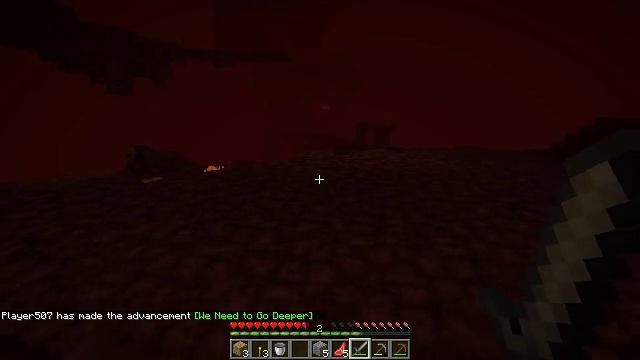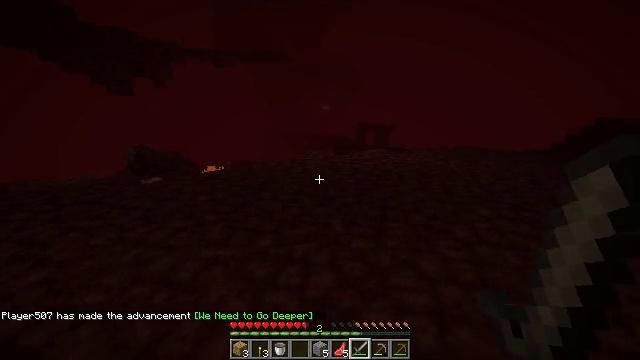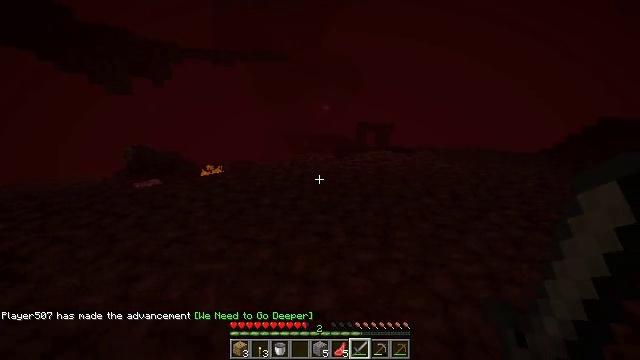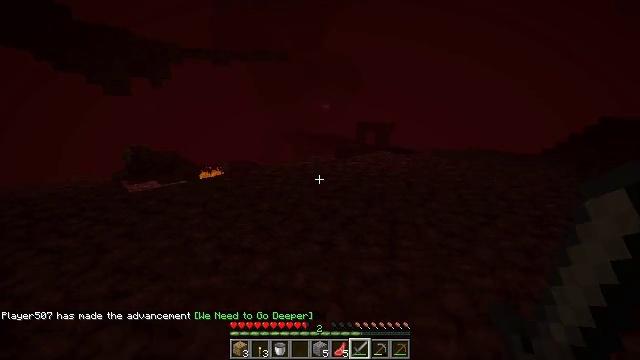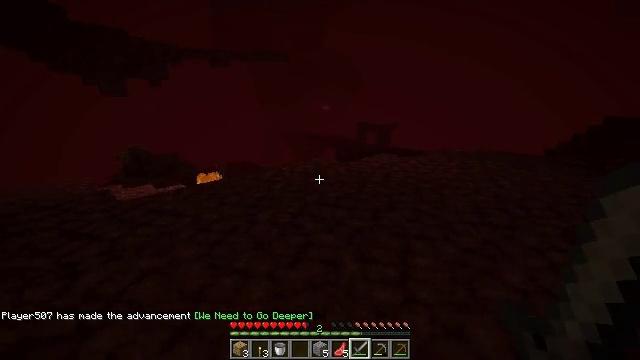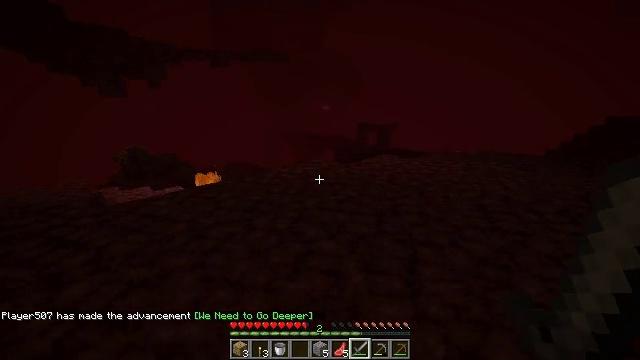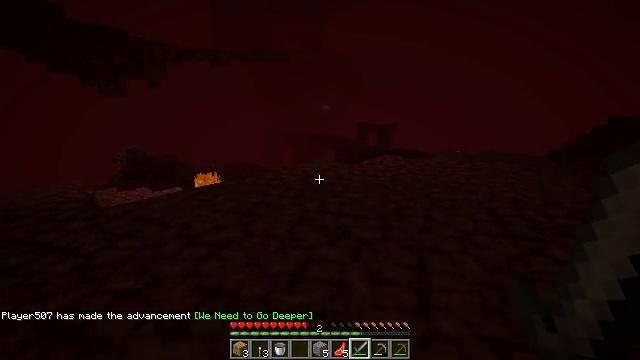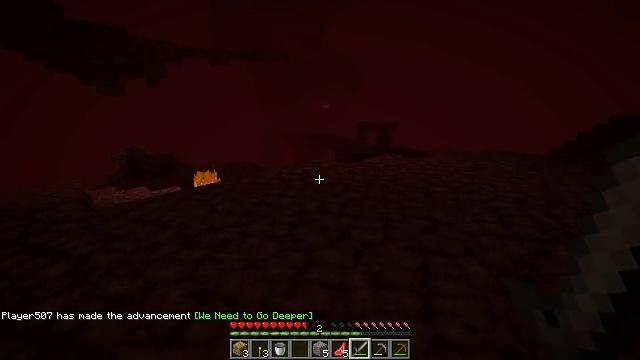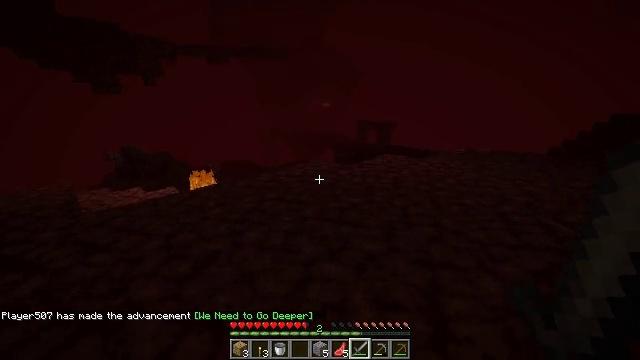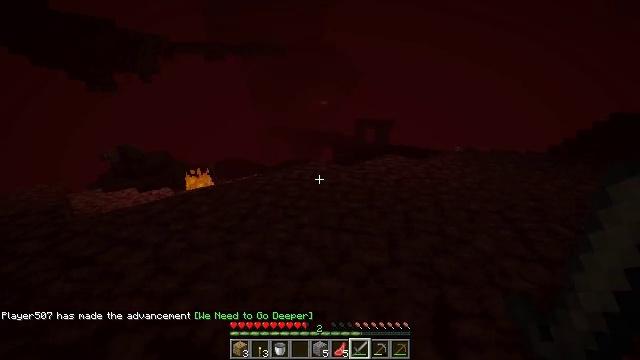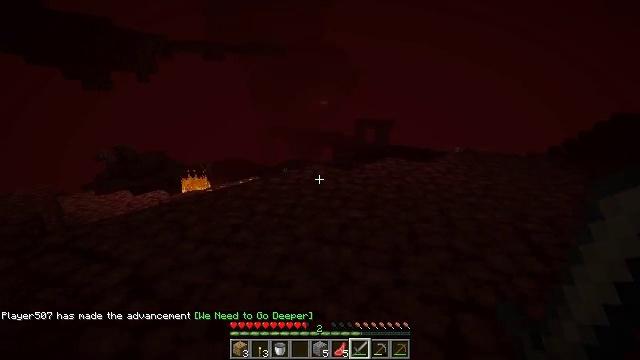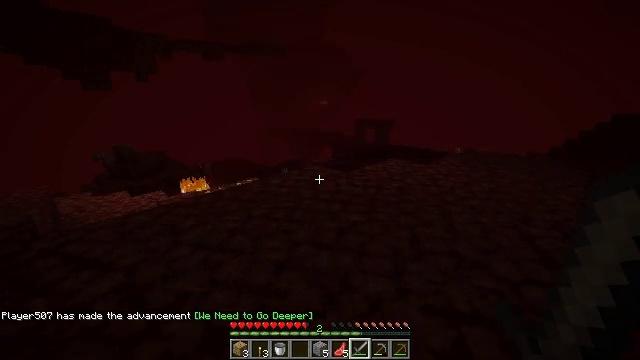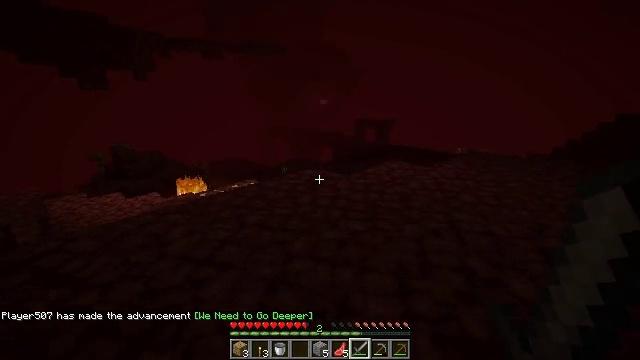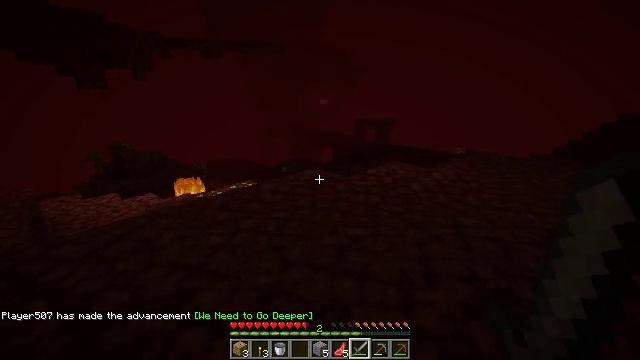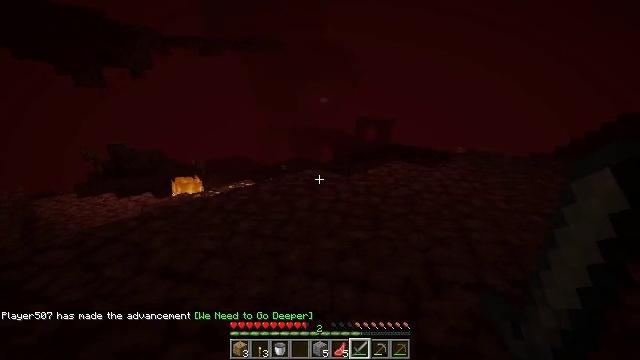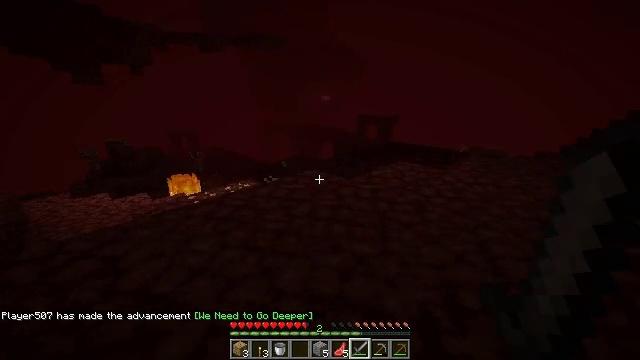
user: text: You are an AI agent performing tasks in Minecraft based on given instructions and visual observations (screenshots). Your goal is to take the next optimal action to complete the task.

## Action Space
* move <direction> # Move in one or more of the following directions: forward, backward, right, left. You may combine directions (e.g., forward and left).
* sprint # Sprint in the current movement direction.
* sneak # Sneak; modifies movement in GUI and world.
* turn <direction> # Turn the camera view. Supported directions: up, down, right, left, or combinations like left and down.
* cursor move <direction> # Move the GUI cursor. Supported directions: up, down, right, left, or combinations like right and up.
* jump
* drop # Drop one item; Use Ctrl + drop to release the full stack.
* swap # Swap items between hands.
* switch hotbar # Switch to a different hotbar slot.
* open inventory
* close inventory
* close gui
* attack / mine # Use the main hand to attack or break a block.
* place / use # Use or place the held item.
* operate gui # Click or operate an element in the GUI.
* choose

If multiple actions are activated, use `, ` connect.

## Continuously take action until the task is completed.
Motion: motion action
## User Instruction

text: Gather some nether bricks.
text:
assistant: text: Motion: move forward
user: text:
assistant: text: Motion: move forward
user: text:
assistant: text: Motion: move forward
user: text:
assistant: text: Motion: move forward
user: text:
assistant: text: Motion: move forward
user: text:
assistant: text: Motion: move forward
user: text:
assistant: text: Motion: move forward
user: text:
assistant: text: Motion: move forward
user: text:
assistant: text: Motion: move forward
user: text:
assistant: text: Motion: move forward
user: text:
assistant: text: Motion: move forward
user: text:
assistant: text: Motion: move forward
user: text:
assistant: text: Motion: move forward
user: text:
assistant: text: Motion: move forward
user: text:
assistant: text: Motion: move forward
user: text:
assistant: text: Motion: move forward
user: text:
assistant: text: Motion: move forward
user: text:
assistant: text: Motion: move forward
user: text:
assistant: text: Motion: no_op
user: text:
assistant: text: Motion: no_op
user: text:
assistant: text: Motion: no_op
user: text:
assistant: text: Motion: no_op
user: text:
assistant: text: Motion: no_op
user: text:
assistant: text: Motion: no_op
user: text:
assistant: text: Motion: no_op
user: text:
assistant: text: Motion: no_op
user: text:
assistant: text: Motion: no_op
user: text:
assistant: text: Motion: no_op
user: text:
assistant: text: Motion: move right
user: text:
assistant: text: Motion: move forward and move right